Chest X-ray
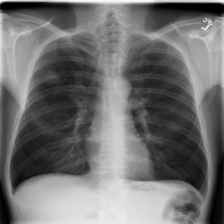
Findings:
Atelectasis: negative
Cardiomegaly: negative
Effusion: negative
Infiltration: negative
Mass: negative
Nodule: positive
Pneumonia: negative
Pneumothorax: negative
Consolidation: negative
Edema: negative
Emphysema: negative
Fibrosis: negative
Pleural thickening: negative
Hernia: negative